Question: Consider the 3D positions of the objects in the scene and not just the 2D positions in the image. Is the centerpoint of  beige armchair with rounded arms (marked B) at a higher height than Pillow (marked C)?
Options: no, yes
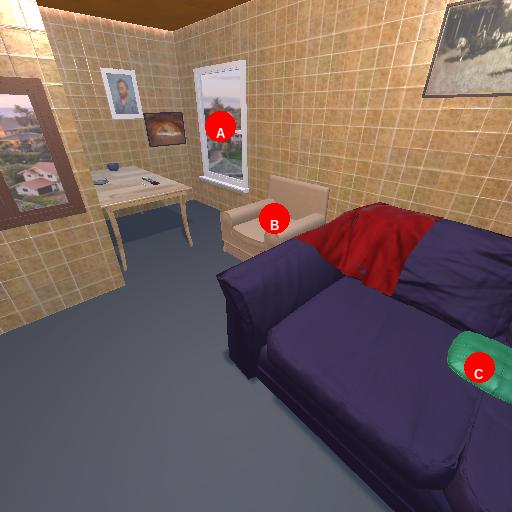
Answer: no